Field crop: maize
Growth stage: 2
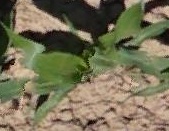
Species: maize